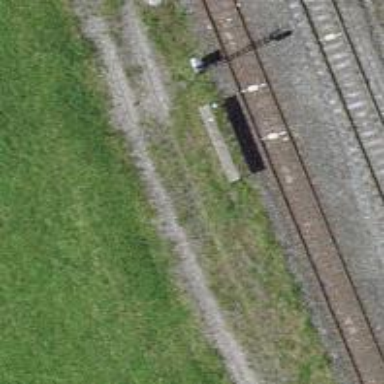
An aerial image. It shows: Abandoned railway with one track.